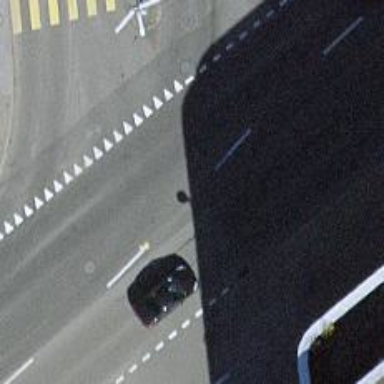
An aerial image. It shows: Road with traffic signals.